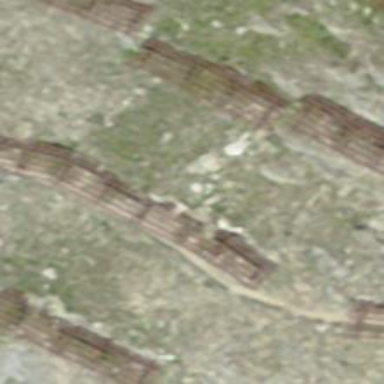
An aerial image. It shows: Snow fence.